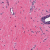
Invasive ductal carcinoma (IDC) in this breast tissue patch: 0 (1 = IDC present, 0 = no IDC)